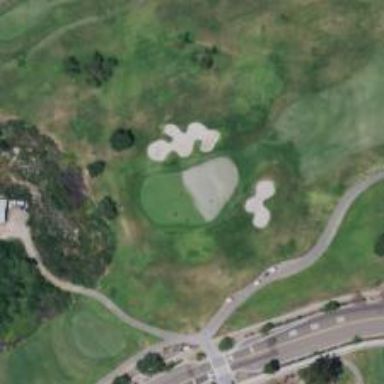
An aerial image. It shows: Golf hole.